Interaction volume radius: 10 \u00c5
Interaction volume height: 25 \u00c5
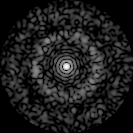
Disorder parameter: 0.8219